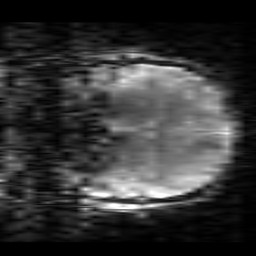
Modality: T2starw
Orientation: coronal
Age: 21
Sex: female
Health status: healthy
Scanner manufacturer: siemens
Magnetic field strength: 3 T
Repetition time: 0.7 s
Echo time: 0.02 s